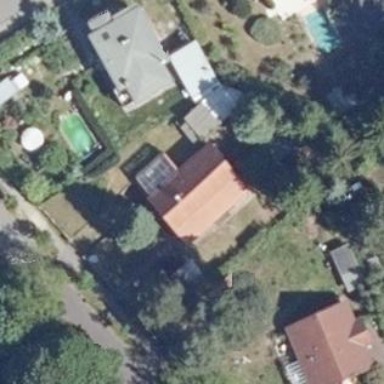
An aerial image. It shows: Detached building.